Question: Is there a way to hide clock(time) from UIStatusBar?<URL>

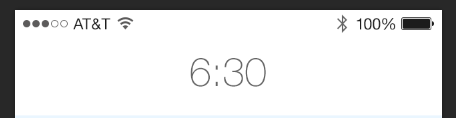
Answer: No this is not possible in the current iOS SDK.